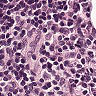
Metastatic tissue present: no